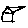
Label: house